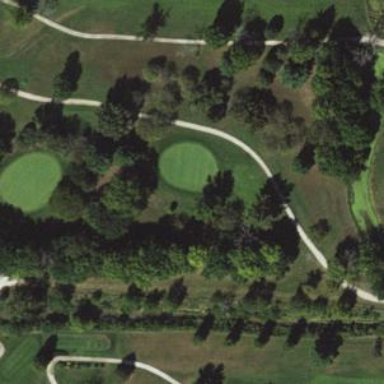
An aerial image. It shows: Service road used as golf cart path.